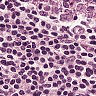
Metastatic tissue present: no